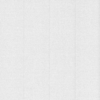
Label: dusty